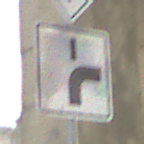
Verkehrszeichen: VerlaufVorfahrtsstrasse8
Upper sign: Vorfahrtsstrasse
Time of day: MorningAfternoon
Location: Roofed (Suburban)
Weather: PartlyCloudy
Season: Winter
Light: Natural